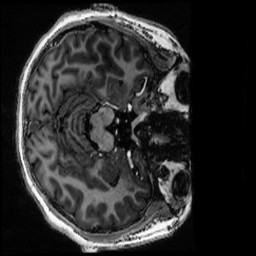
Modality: MP2RAGE
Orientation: axial
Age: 21
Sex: female
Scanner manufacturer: siemens
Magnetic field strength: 6.98 T
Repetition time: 6 s
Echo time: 0.00283 s